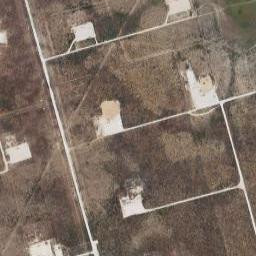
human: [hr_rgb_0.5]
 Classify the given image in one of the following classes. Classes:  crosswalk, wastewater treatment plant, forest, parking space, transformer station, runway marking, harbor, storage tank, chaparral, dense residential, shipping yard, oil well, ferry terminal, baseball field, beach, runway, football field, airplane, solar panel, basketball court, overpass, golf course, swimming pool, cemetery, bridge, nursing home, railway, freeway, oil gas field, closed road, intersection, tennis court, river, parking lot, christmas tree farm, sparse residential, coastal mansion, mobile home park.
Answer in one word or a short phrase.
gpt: oil gas field